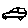
Label: car